Question: I am trying to validate if user check any checkbox of template and if user check the checkbox then which checkbox he/she checked. I am able to validate single checkbox but having problem in validating multiple checkboxes.
I tried oneOf() function but it gives error shown below. I am open to other ways of solving this.
'''
app.post('/menu-detail/:id', [
oneOf([
check('menu_price_large', 'required').equals('large'),
check('menu_price_regular', 'required').equals('regular'),
check('menu_price_xlarge', 'required').equals('xlarge'),
])
], (req, res)=>{
const errors = validationResult(req)
if(errors.isEmpty())
{
res.send('worked...')
}
else
{
res.send('error')
}
})
'''
Error image:

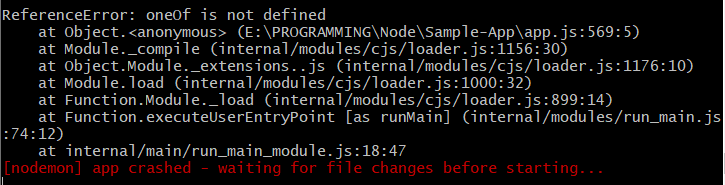
Answer: You are missing to import the functions from 'express-validator'.
To the validation to work you must import function 'check' and 'oneOf' from 'express-validator'
'''
const { check, oneOf, validationResult } = require('express-validator');
app.post('/menu-detail/:id', oneOf([
check('menu_price_large', 'required').isIn(['large']),
check('menu_price_regular', 'required').isIn(['regular']),
check('menu_price_xlarge', 'required').isIn(['xlarge'])
]), (req, res)=>{
const errors = validationResult(req)
if(errors.isEmpty()){
res.send('worked...')
} else {
res.send('error')
}
})
'''